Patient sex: M
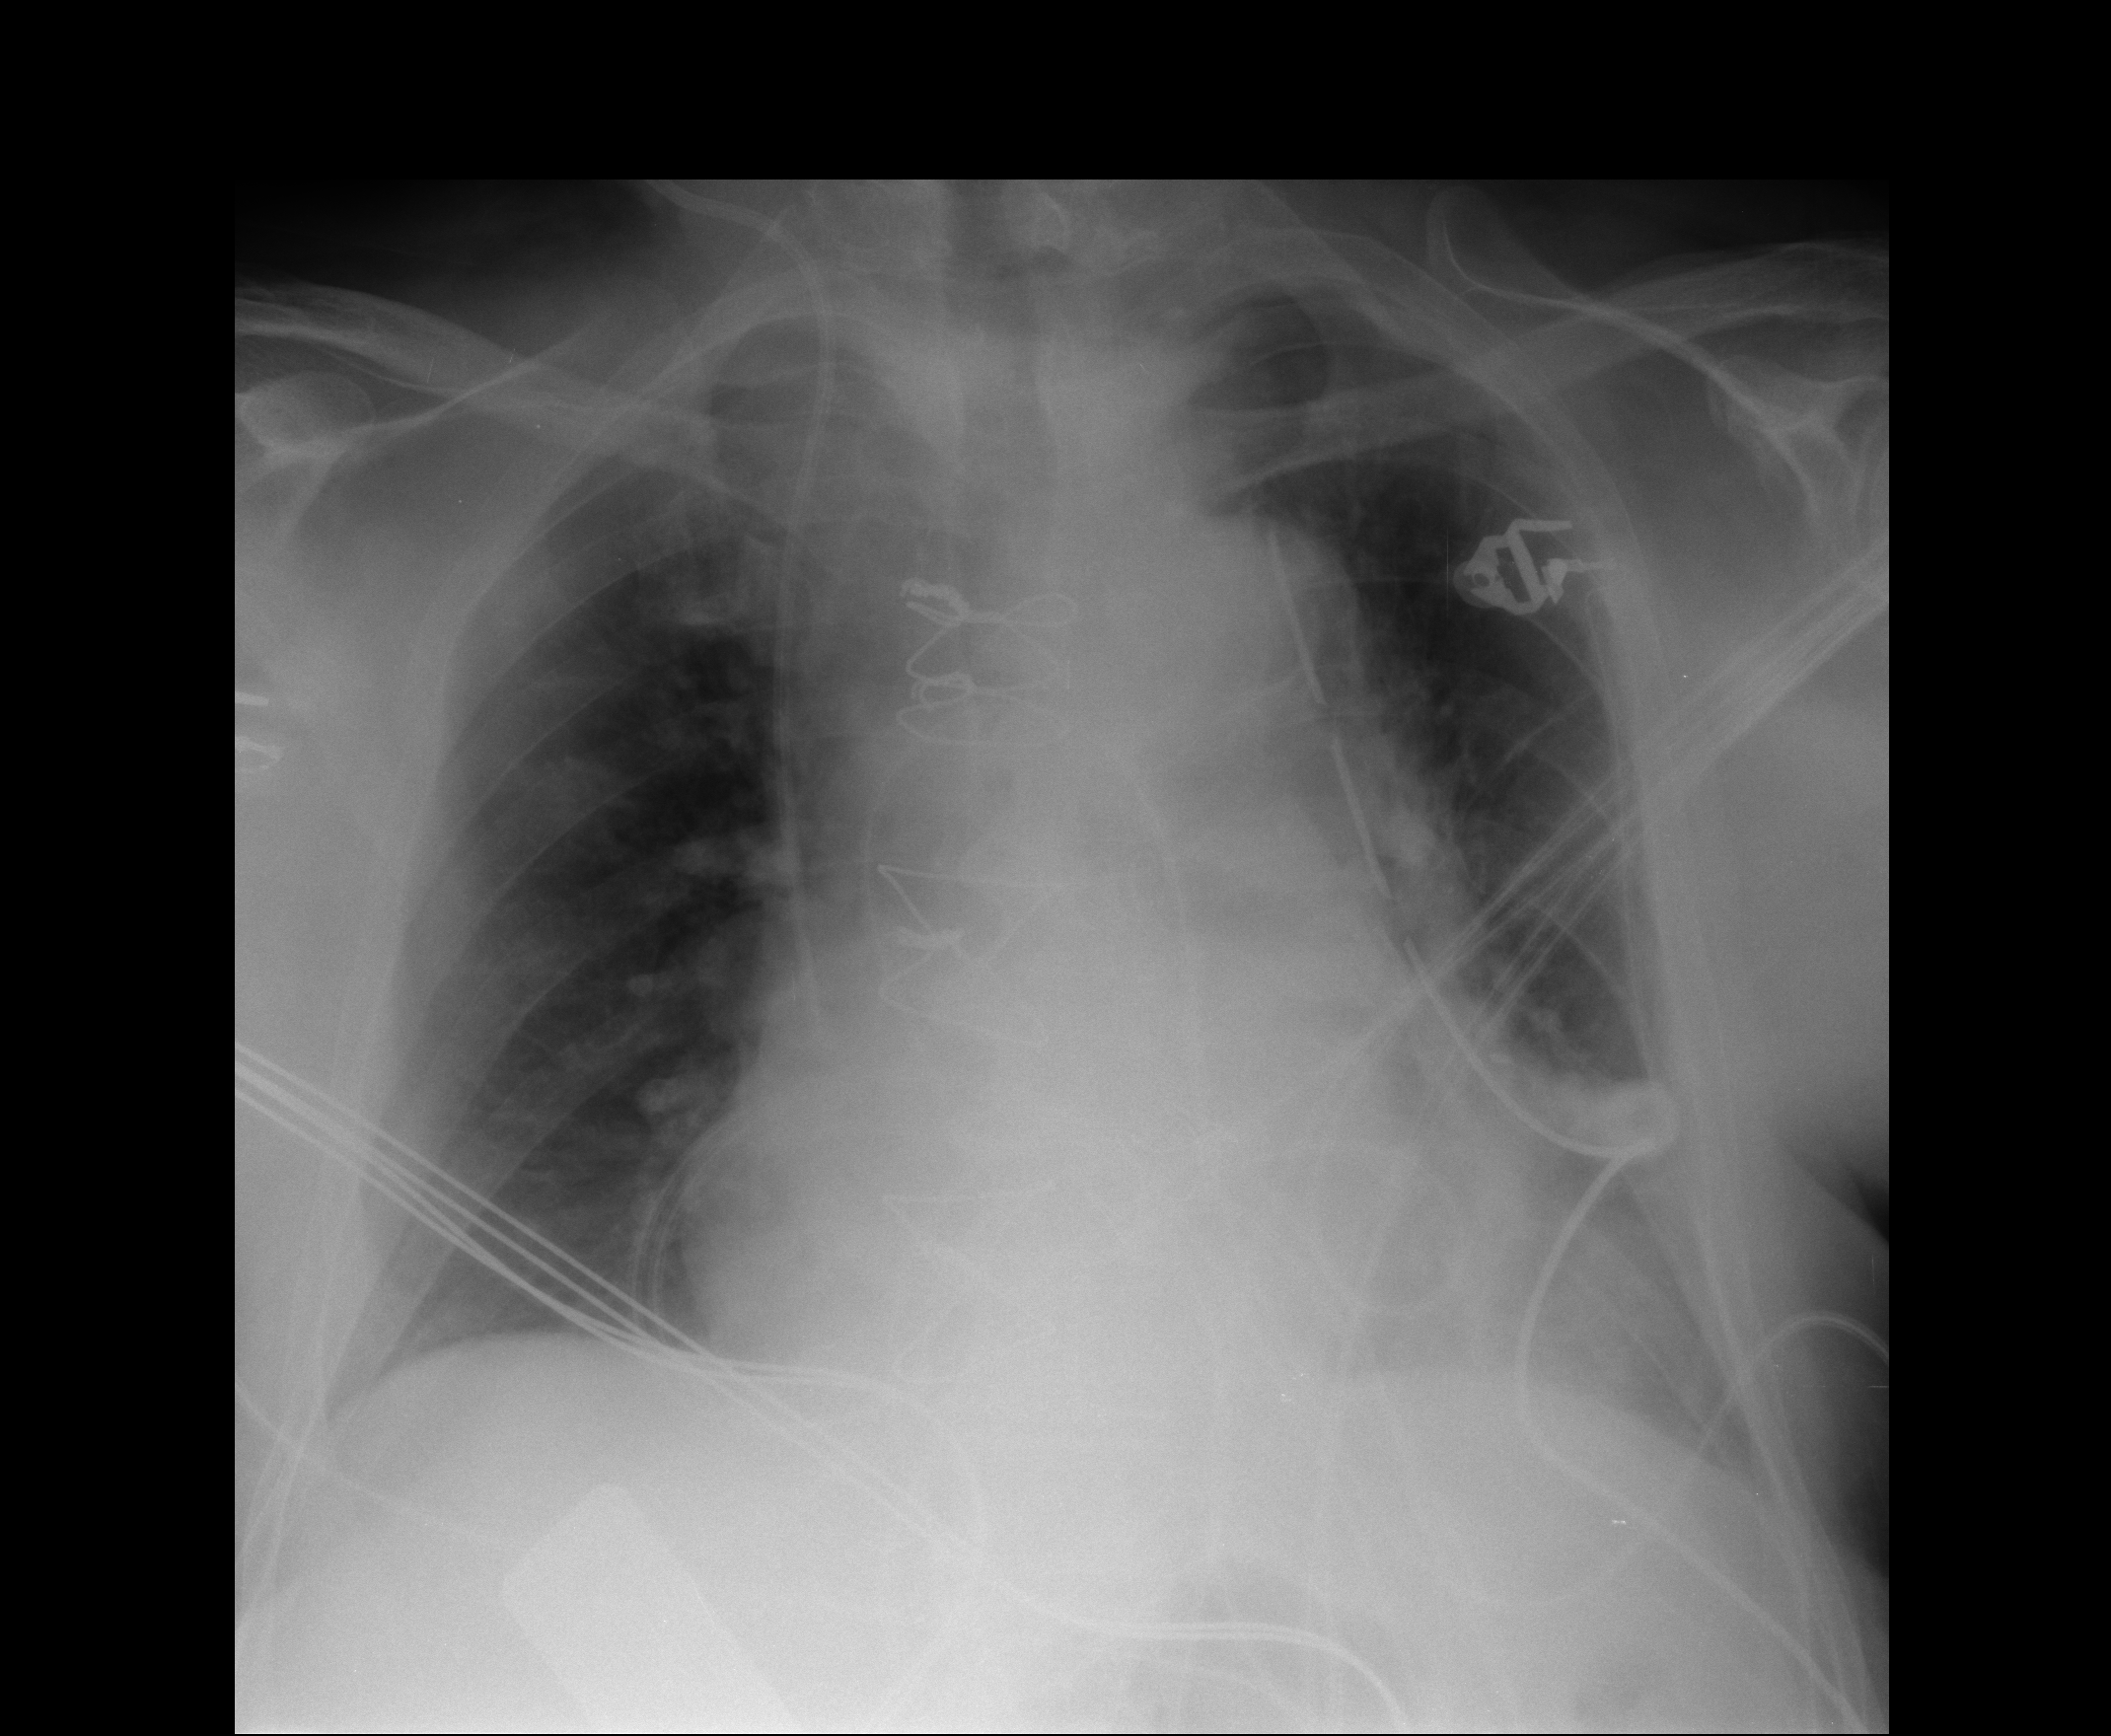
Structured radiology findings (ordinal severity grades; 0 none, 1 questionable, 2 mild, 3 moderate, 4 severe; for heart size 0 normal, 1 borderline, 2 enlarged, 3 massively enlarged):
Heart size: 2
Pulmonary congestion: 1
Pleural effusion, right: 0
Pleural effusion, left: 2
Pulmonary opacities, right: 1
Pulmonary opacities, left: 0
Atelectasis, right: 0
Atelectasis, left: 2